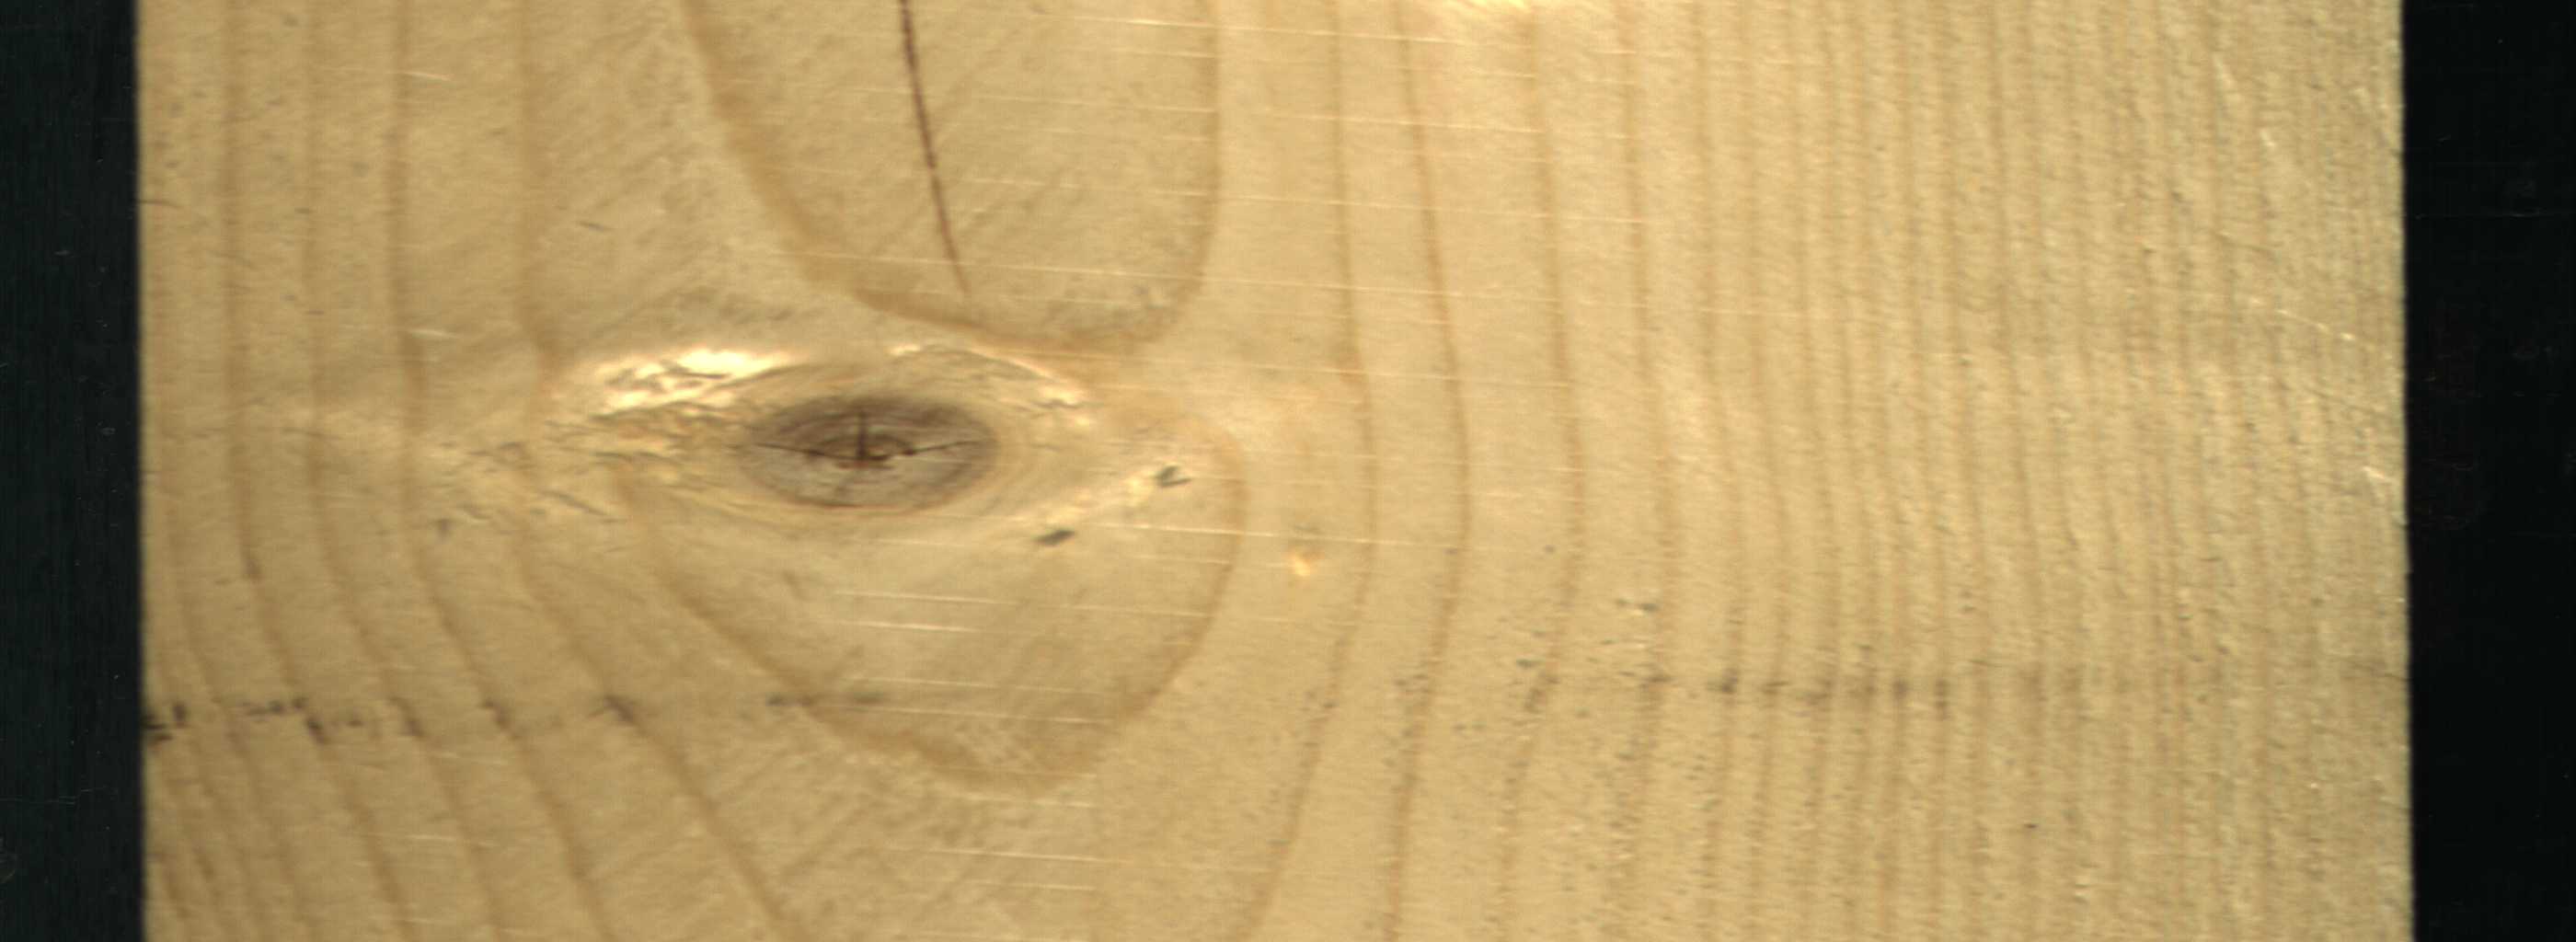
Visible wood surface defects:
Crack
knot_with_crack